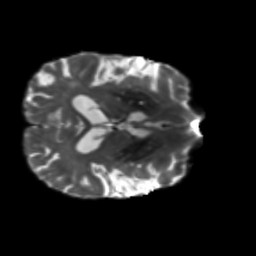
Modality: T2w
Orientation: axial
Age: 58
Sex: male
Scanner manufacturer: siemens
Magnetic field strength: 3 T
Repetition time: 5.47 s
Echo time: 0.0854 s